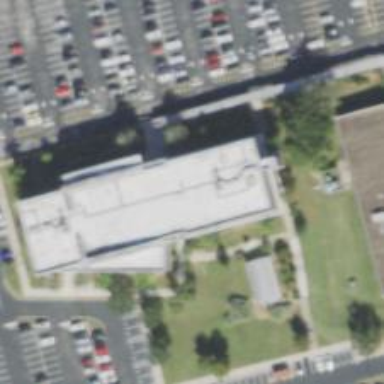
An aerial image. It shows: College building.